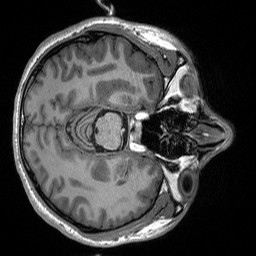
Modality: T1w
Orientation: axial
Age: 28
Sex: male
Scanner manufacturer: siemens
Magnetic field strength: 3 T
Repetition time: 2.53 s
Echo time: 0.00219 s